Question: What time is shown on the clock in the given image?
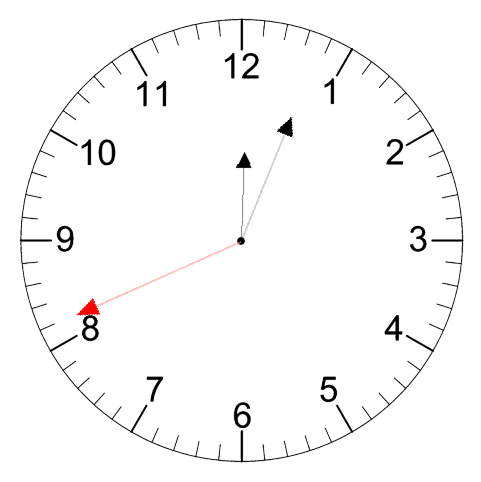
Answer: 12:03:41